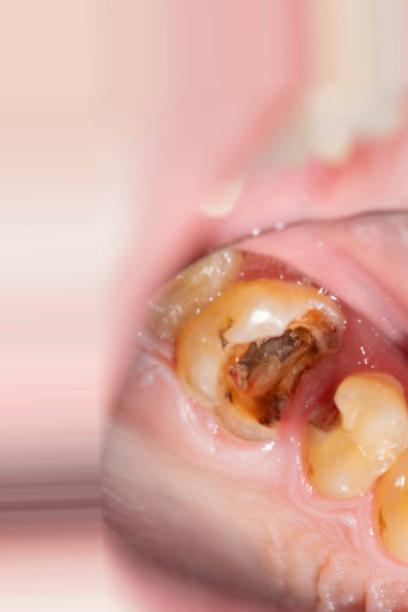
Condition: Caries